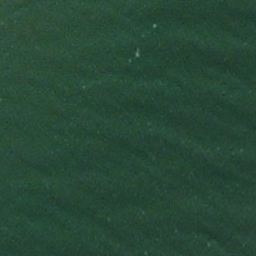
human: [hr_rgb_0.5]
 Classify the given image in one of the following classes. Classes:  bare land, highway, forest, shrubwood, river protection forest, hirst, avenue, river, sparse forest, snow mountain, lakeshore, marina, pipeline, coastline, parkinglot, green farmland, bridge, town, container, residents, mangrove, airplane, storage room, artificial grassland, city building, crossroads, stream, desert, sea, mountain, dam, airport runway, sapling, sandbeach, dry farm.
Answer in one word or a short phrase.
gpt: sea